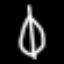
Label: leaf